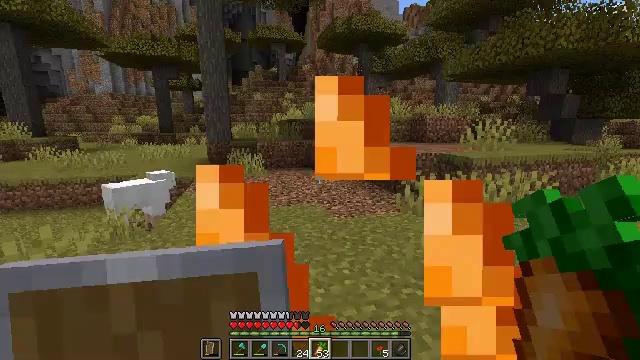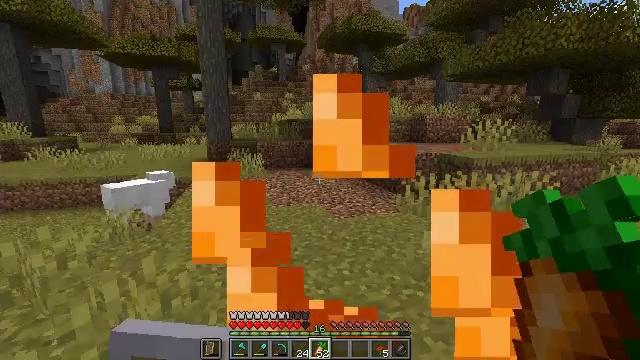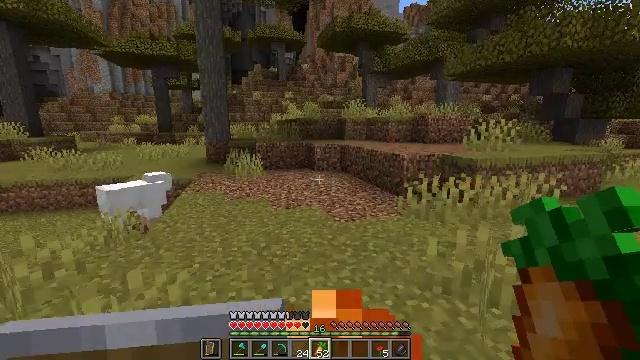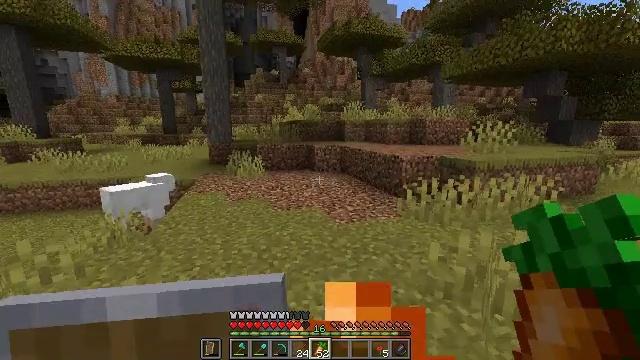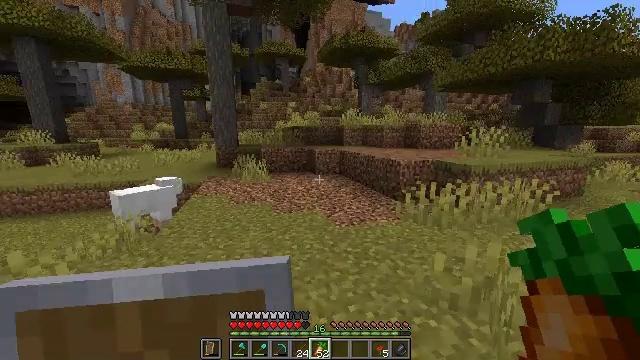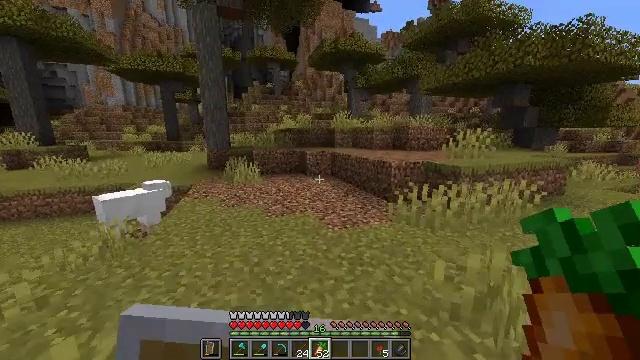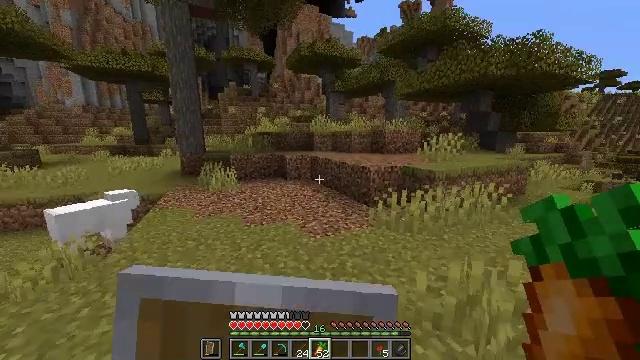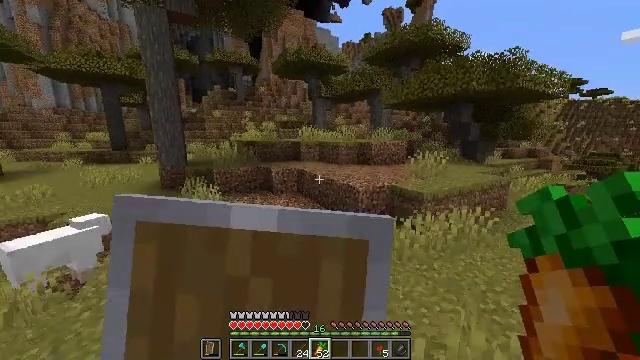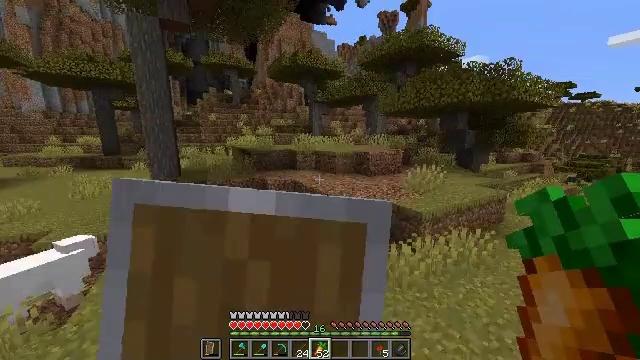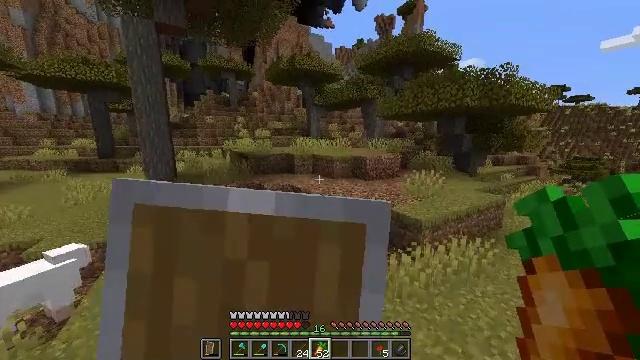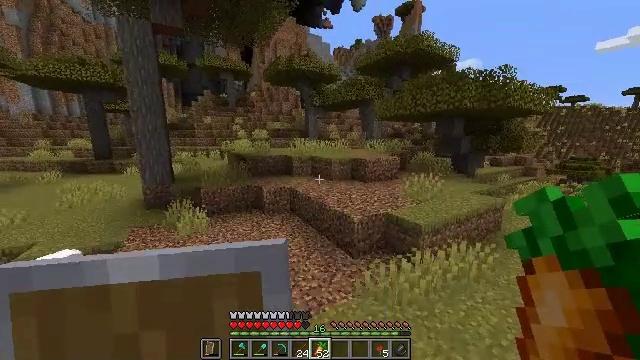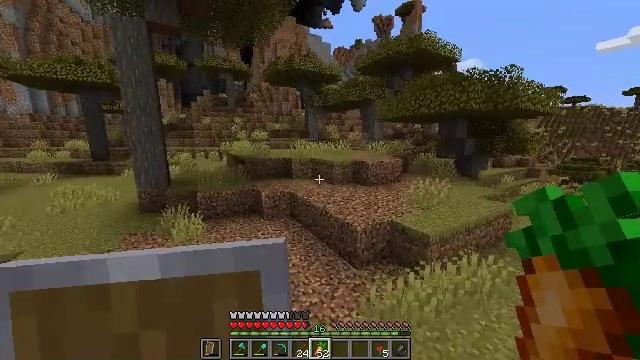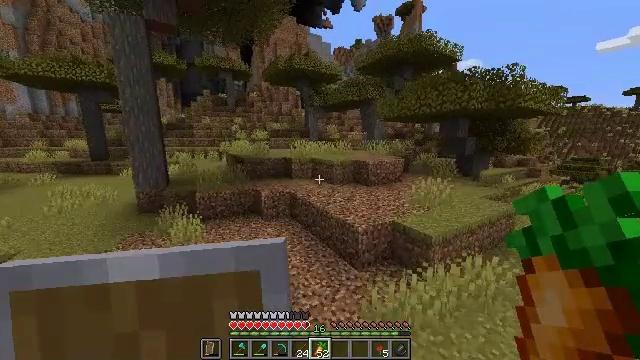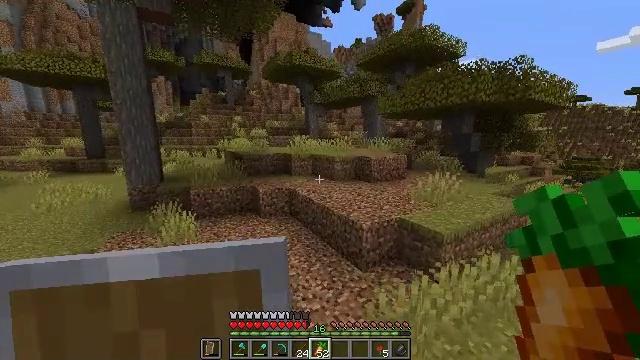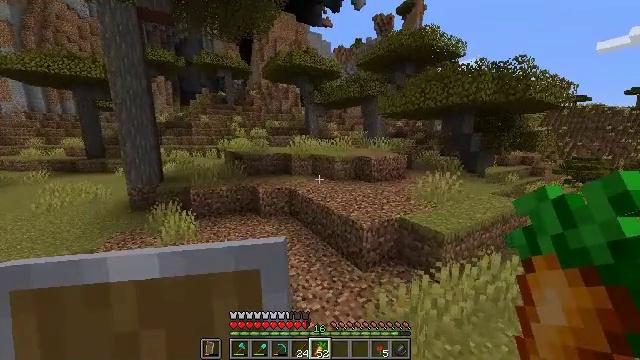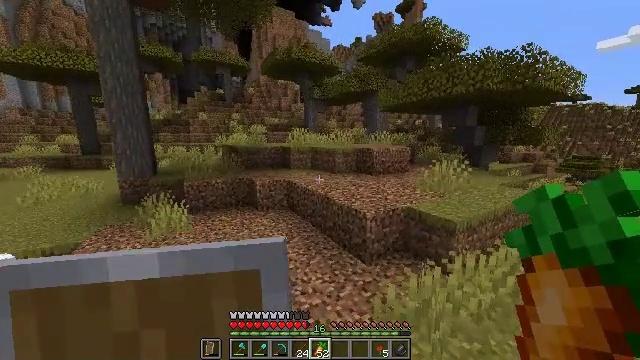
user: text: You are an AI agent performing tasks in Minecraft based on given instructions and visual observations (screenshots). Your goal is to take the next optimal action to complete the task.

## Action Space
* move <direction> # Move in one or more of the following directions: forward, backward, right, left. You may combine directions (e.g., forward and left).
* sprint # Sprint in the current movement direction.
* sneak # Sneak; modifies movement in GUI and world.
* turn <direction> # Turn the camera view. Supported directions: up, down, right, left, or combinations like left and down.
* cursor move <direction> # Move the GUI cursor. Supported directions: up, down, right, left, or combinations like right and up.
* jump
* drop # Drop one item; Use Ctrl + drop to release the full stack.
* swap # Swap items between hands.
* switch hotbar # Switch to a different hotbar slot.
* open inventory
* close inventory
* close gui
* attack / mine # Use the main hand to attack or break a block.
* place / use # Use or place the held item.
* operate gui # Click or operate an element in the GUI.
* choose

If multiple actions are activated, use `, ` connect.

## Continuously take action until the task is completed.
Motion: motion action
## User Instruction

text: Collect the gold block from a structure.
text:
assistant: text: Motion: move forward, sprint, use / place
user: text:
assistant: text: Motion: move forward, sprint, use / place
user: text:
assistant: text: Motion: move forward, sprint, use / place
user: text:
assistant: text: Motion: move forward, sprint, use / place
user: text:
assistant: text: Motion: move forward, sprint, turn right, use / place
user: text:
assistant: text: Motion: move forward, sprint, turn right, use / place, jump
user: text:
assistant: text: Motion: move forward, sprint, turn right, use / place, jump
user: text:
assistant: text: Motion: move forward, sprint, turn right, use / place, jump
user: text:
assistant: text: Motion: move forward, sprint, use / place, jump
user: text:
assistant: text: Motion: move forward, sprint, jump
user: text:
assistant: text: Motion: move forward, sprint, jump
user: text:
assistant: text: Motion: move forward, sprint, jump
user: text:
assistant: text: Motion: move forward, sprint, jump
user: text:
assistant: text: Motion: move forward, sprint
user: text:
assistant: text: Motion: move forward, sprint
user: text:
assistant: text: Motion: move forward, sprint, turn right
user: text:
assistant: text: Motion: move forward, sprint, turn right
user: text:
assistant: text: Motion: move forward, sprint, turn right
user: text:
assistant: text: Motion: move forward, sprint, turn right
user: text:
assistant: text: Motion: move forward, sprint
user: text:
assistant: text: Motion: move forward, sprint
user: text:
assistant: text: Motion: move forward, sprint
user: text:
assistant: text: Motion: move forward, sprint, jump
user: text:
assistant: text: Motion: move forward, sprint, jump
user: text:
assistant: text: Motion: move forward, sprint, jump
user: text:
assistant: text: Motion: move forward, sprint, jump
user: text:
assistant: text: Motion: move forward, sprint, jump
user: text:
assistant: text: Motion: move forward, sprint, turn left, jump
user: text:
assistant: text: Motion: move forward, sprint, turn left and up, jump
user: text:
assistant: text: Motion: move forward, sprint, turn left